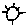
Label: sun